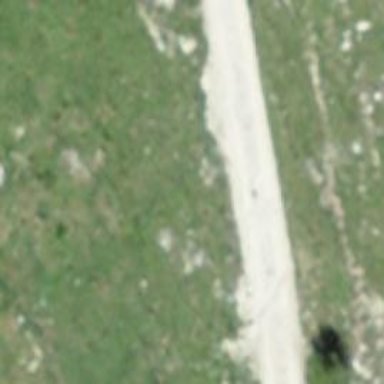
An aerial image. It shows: Unpaved track road.